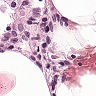
Metastatic tissue present: no